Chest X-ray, PA view. Patient: 42 years old, sex M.
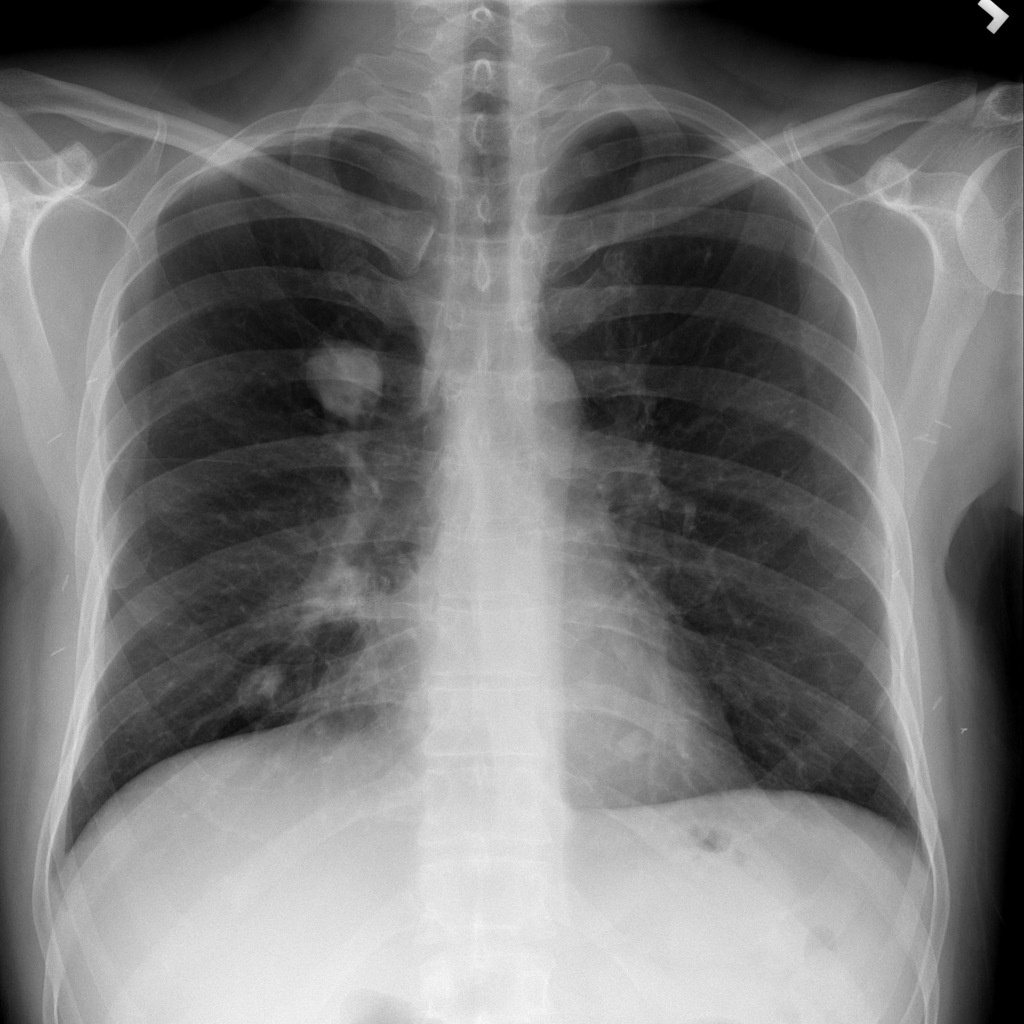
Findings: No Finding